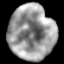
Tissue: lung
Cell type: Epithelial cells
Senescence score: 0.1309
Nuclear area (px): 2455
Mean DAPI intensity: 152.456